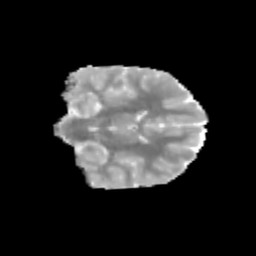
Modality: MD
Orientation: coronal
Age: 11
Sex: female
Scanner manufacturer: siemens
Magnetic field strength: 3 T
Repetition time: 3.8 s
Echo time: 0.07 s